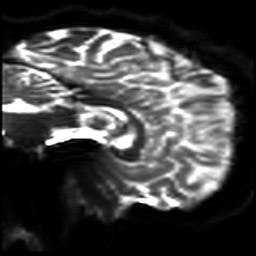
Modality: DWI
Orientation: sagittal
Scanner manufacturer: philips
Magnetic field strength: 7 T
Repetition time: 9.612 s
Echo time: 0.073 s